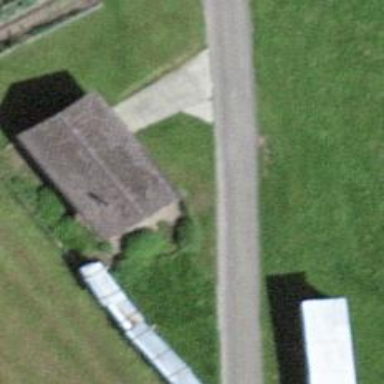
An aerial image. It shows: Shed.